Field crop: tomato
Growth stage: 2
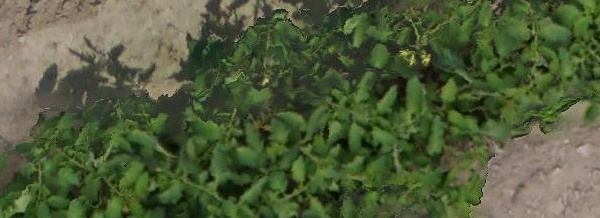
Species: tomato